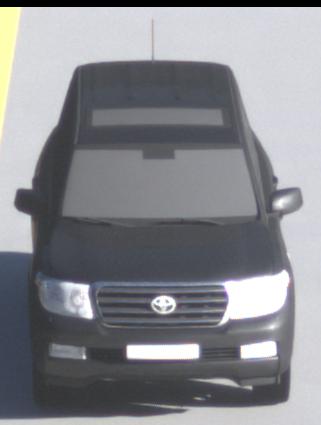
Make: Toyota
Model: Land Cruiser V8 4.7
Detailed model: Land Cruiser V8 (J20)
Model produced from: 2008/03
Model produced until: 2009/11
Doors: 5
Color: gray
Road condition: dry road
Daytime: sunrise or sunset
Contrast: medium contrast